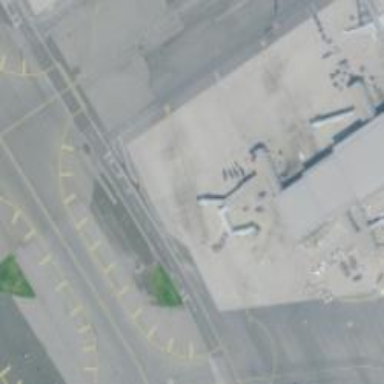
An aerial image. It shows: Airport gate.